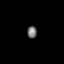
Tissue: lung
Cell type: Endothelial cells
Senescence score: 0.5504
Nuclear area (px): 114
Mean DAPI intensity: 117.333